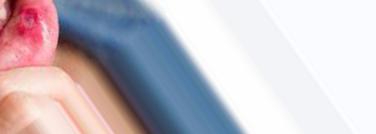
Condition: Mouth Ulcer